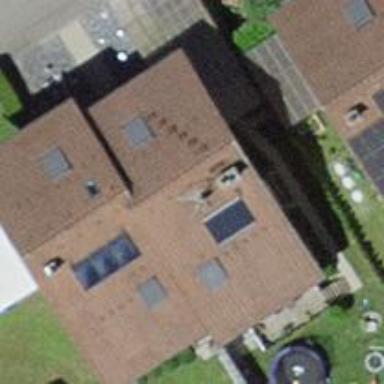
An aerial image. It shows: Gabled roof house.